Aerial crown-view tile of a tropical tree (Barro Colorado Island, Panama), acquired 20241216:
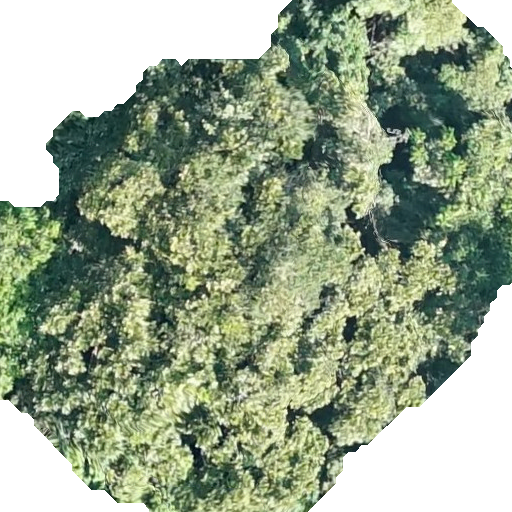
Species: Anacardium excelsum
GBIF accepted scientific name: Anacardium excelsum
Crown area: 321.948 m²